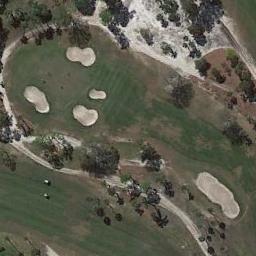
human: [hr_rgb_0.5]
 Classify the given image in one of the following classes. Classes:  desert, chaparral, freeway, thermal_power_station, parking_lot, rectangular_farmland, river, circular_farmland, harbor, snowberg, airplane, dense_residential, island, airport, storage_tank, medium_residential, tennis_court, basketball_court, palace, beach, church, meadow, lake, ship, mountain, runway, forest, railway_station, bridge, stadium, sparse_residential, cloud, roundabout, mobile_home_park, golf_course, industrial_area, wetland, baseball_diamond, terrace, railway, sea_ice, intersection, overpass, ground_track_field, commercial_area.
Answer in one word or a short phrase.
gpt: golf_course